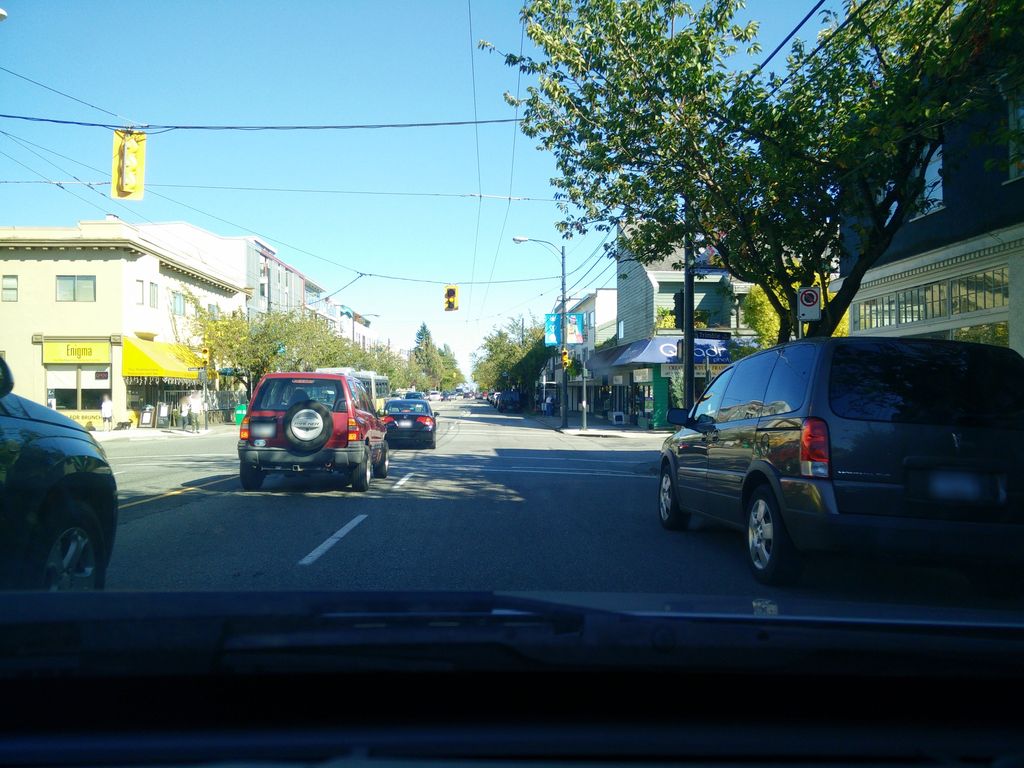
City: vancouver